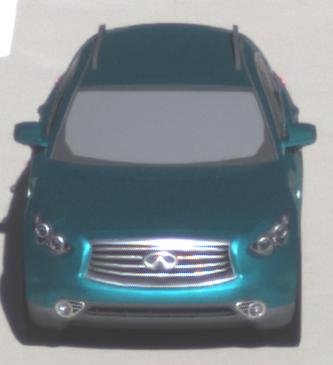
Make: Infiniti
Model: FX 37
Detailed model: FX (S51)
Model produced from: 2012/07
Model produced until: 2013/10
Doors: 5
Color: blue
Road condition: dry road
Daytime: morning or afternoon
Contrast: high contrast